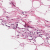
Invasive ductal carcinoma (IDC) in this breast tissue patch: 0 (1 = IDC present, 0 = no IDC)